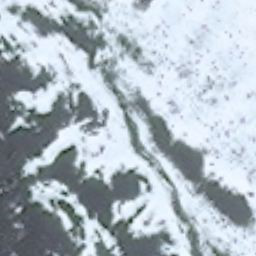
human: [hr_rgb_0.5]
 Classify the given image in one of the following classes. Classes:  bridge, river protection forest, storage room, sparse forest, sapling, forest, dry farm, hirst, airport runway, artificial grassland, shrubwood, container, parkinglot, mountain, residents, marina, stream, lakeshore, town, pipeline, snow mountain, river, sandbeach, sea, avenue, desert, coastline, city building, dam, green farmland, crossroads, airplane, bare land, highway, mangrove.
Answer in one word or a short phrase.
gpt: snow mountain